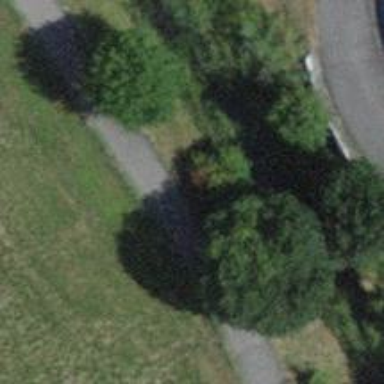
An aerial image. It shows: Footway that also serves as cycleway.